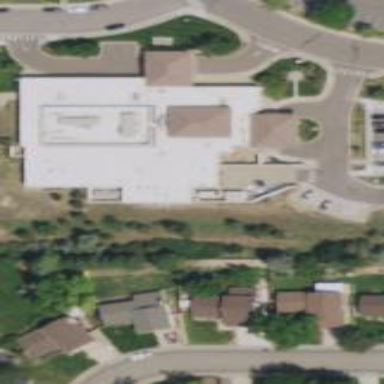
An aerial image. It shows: Building with flat white roof.